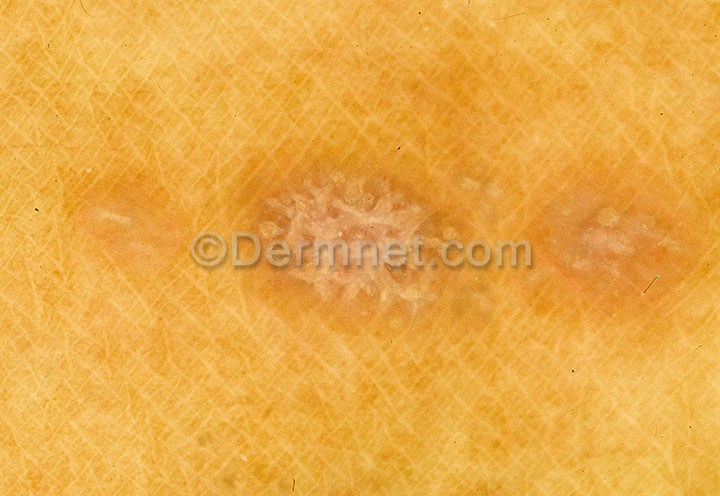
Disease: Psoriasis pictures Lichen Planus and related diseases